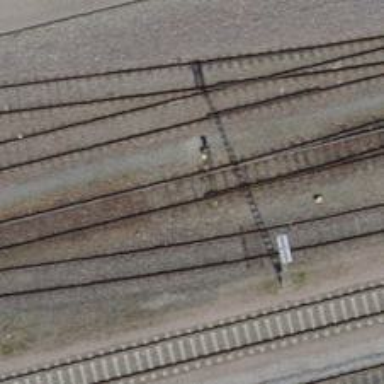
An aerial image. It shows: Siding railway track with one set of rails.